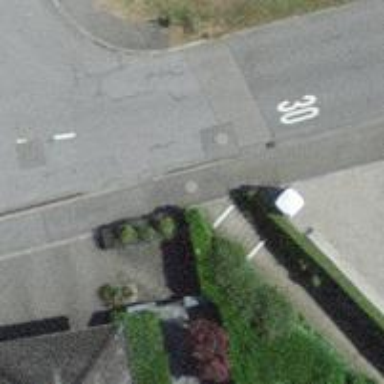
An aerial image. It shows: Kerb barrier.